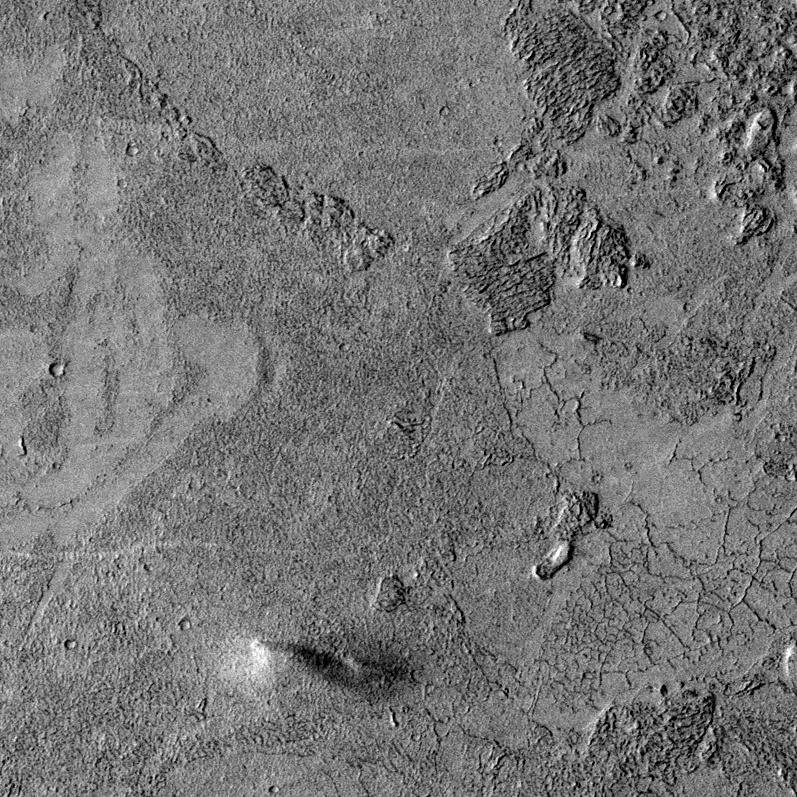
Label: dustdevil